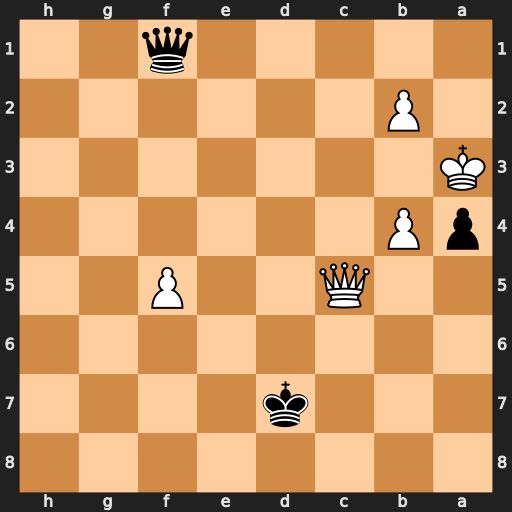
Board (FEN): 8/3k4/8/2Q2P2/pP6/K7/1P6/5q2
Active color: b
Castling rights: -
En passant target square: -
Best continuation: Qa1#